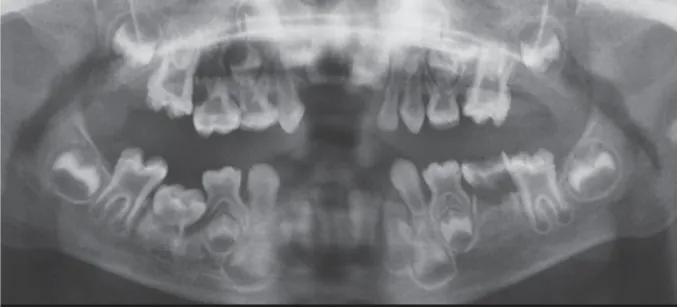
Au OPG shows no evidence of tooth buds of the second premolars.
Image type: radiology (x_ray)